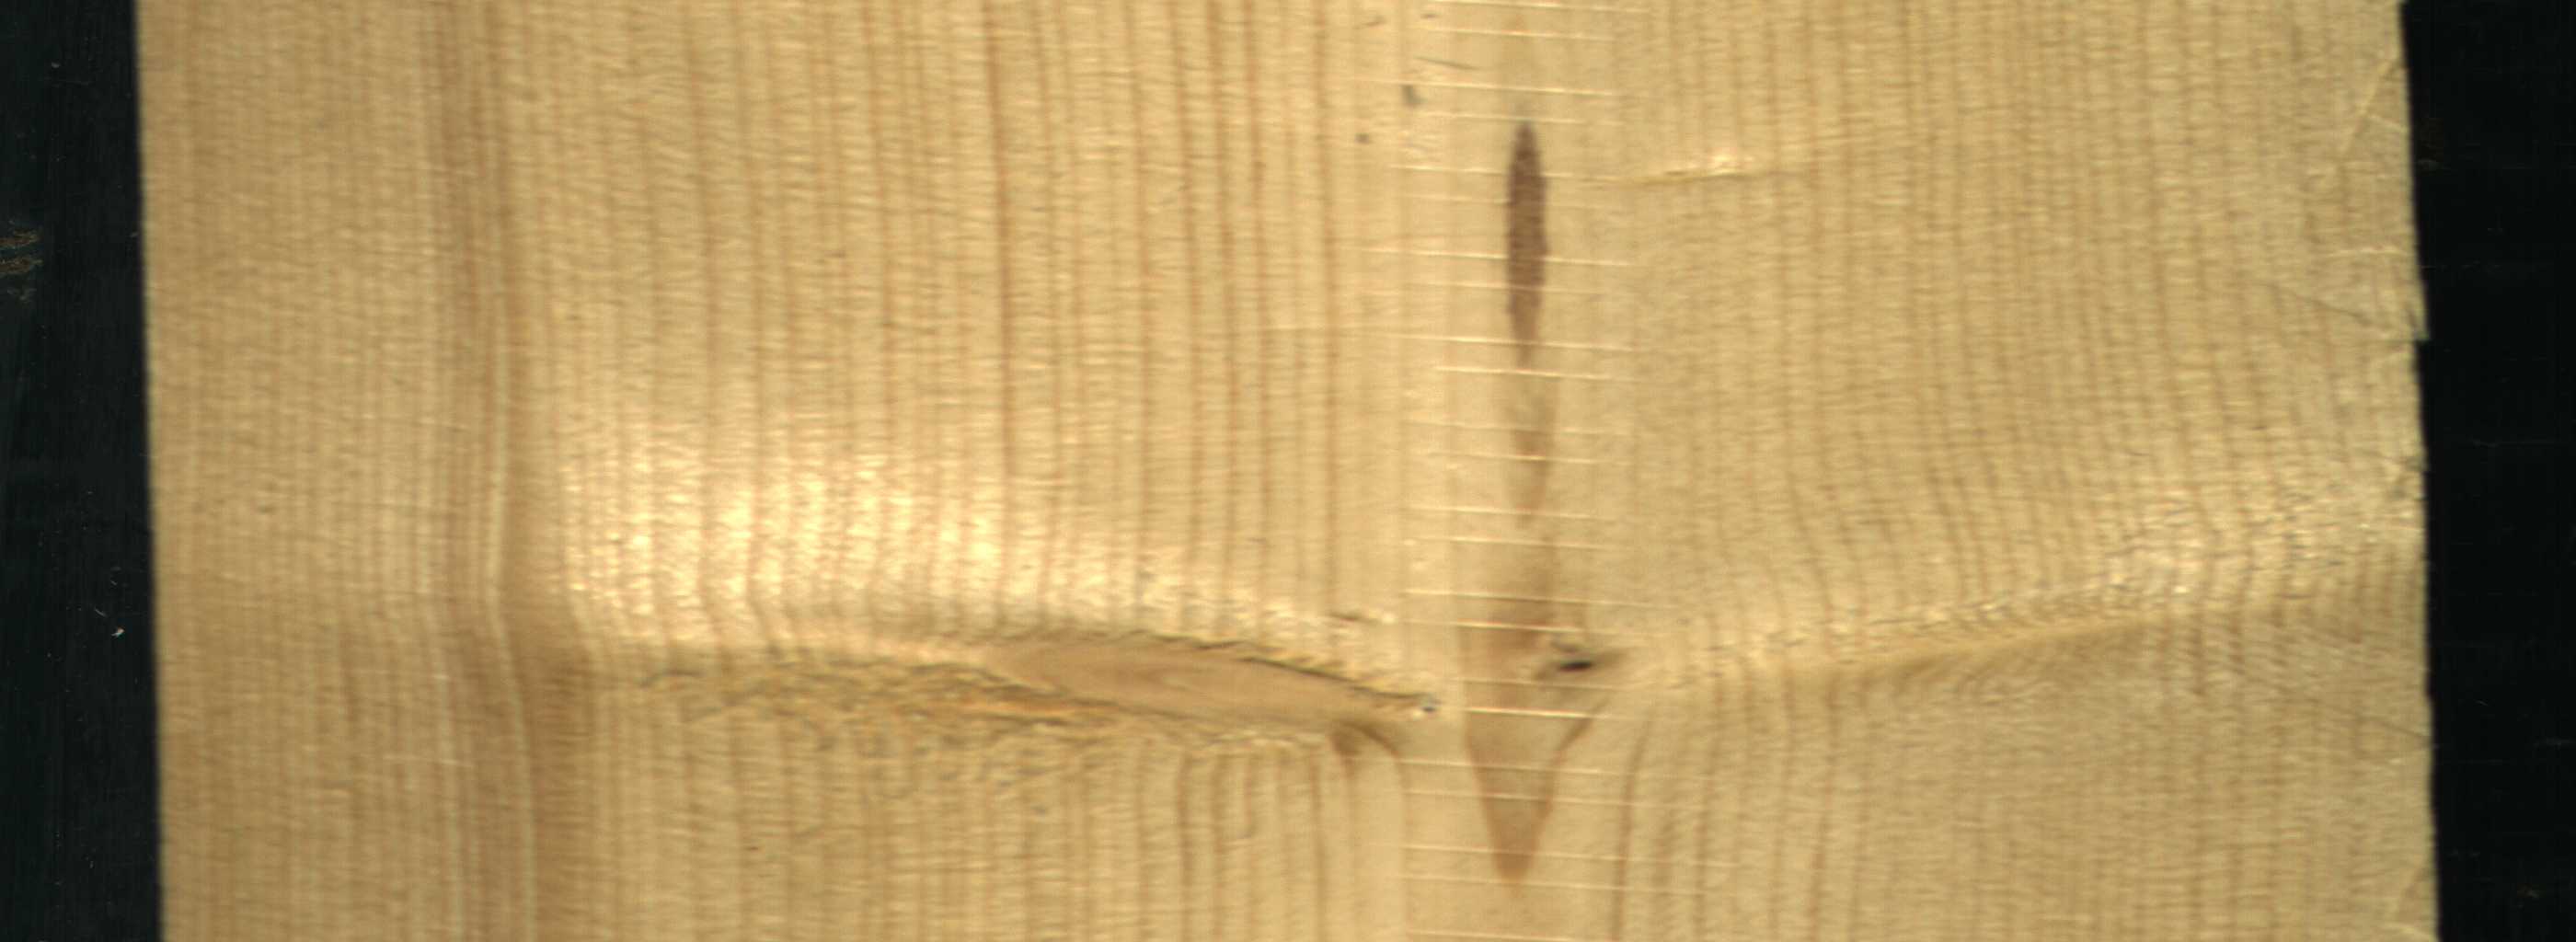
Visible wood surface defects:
Marrow
Live_Knot
Live_Knot